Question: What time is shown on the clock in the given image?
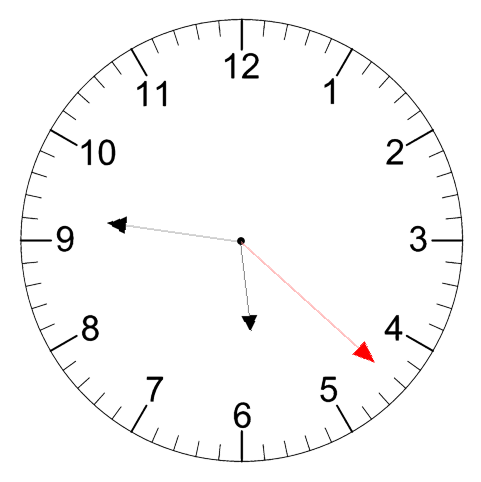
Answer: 05:46:22